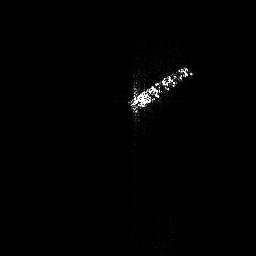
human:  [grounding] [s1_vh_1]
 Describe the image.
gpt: In the satellite image, there is  <ref>1 large ship </ref> <box>[[49, 23, 72, 42, 0]]</box> located at center.